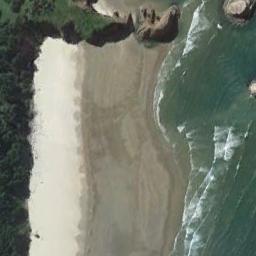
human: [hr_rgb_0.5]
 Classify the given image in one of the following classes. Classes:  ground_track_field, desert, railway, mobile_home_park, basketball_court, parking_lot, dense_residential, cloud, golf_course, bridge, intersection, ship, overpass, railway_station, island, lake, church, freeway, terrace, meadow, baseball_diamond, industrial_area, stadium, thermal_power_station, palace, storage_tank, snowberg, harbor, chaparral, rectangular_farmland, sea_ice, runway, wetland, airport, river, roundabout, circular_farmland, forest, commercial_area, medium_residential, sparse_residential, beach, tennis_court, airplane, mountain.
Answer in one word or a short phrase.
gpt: beach